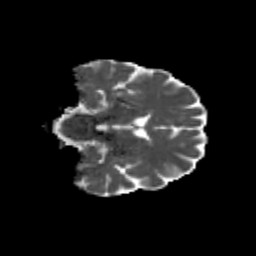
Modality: MD
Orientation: coronal
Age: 57
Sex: male
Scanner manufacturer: siemens
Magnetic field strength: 3 T
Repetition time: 4.71 s
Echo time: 0.0906 s